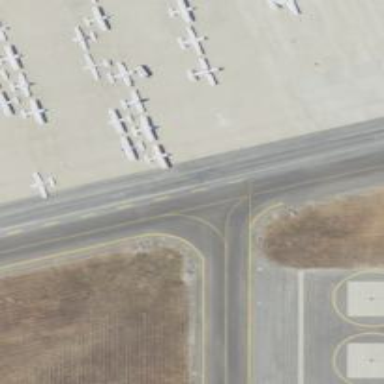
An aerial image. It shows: View of taxiway at the airport.